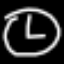
Label: clock